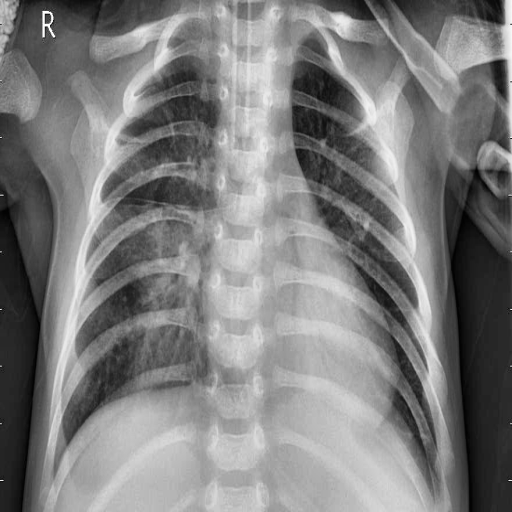
Finding: PNEUMONIA